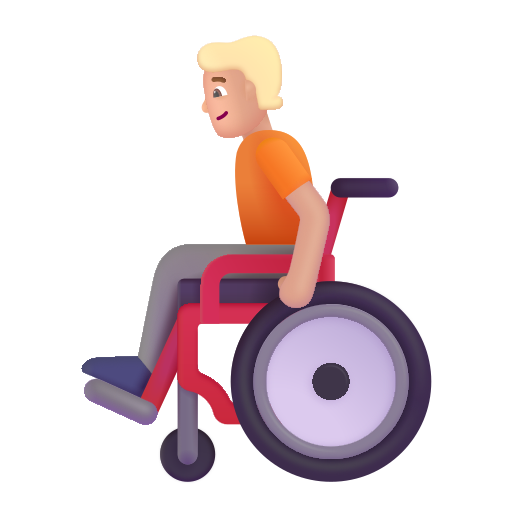
person in manual wheelchair color  light